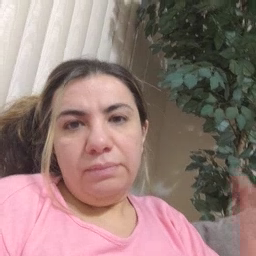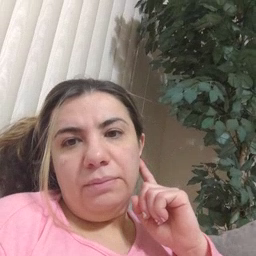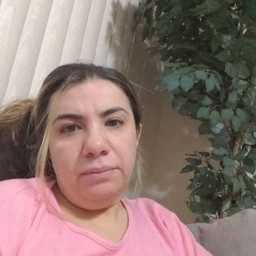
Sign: ear